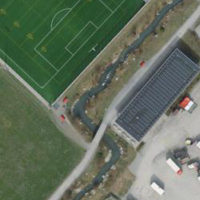
EUNIS habitat code: 53
Species observed at this site:
Cirsium arvense
Sorbus aucuparia